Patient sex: M
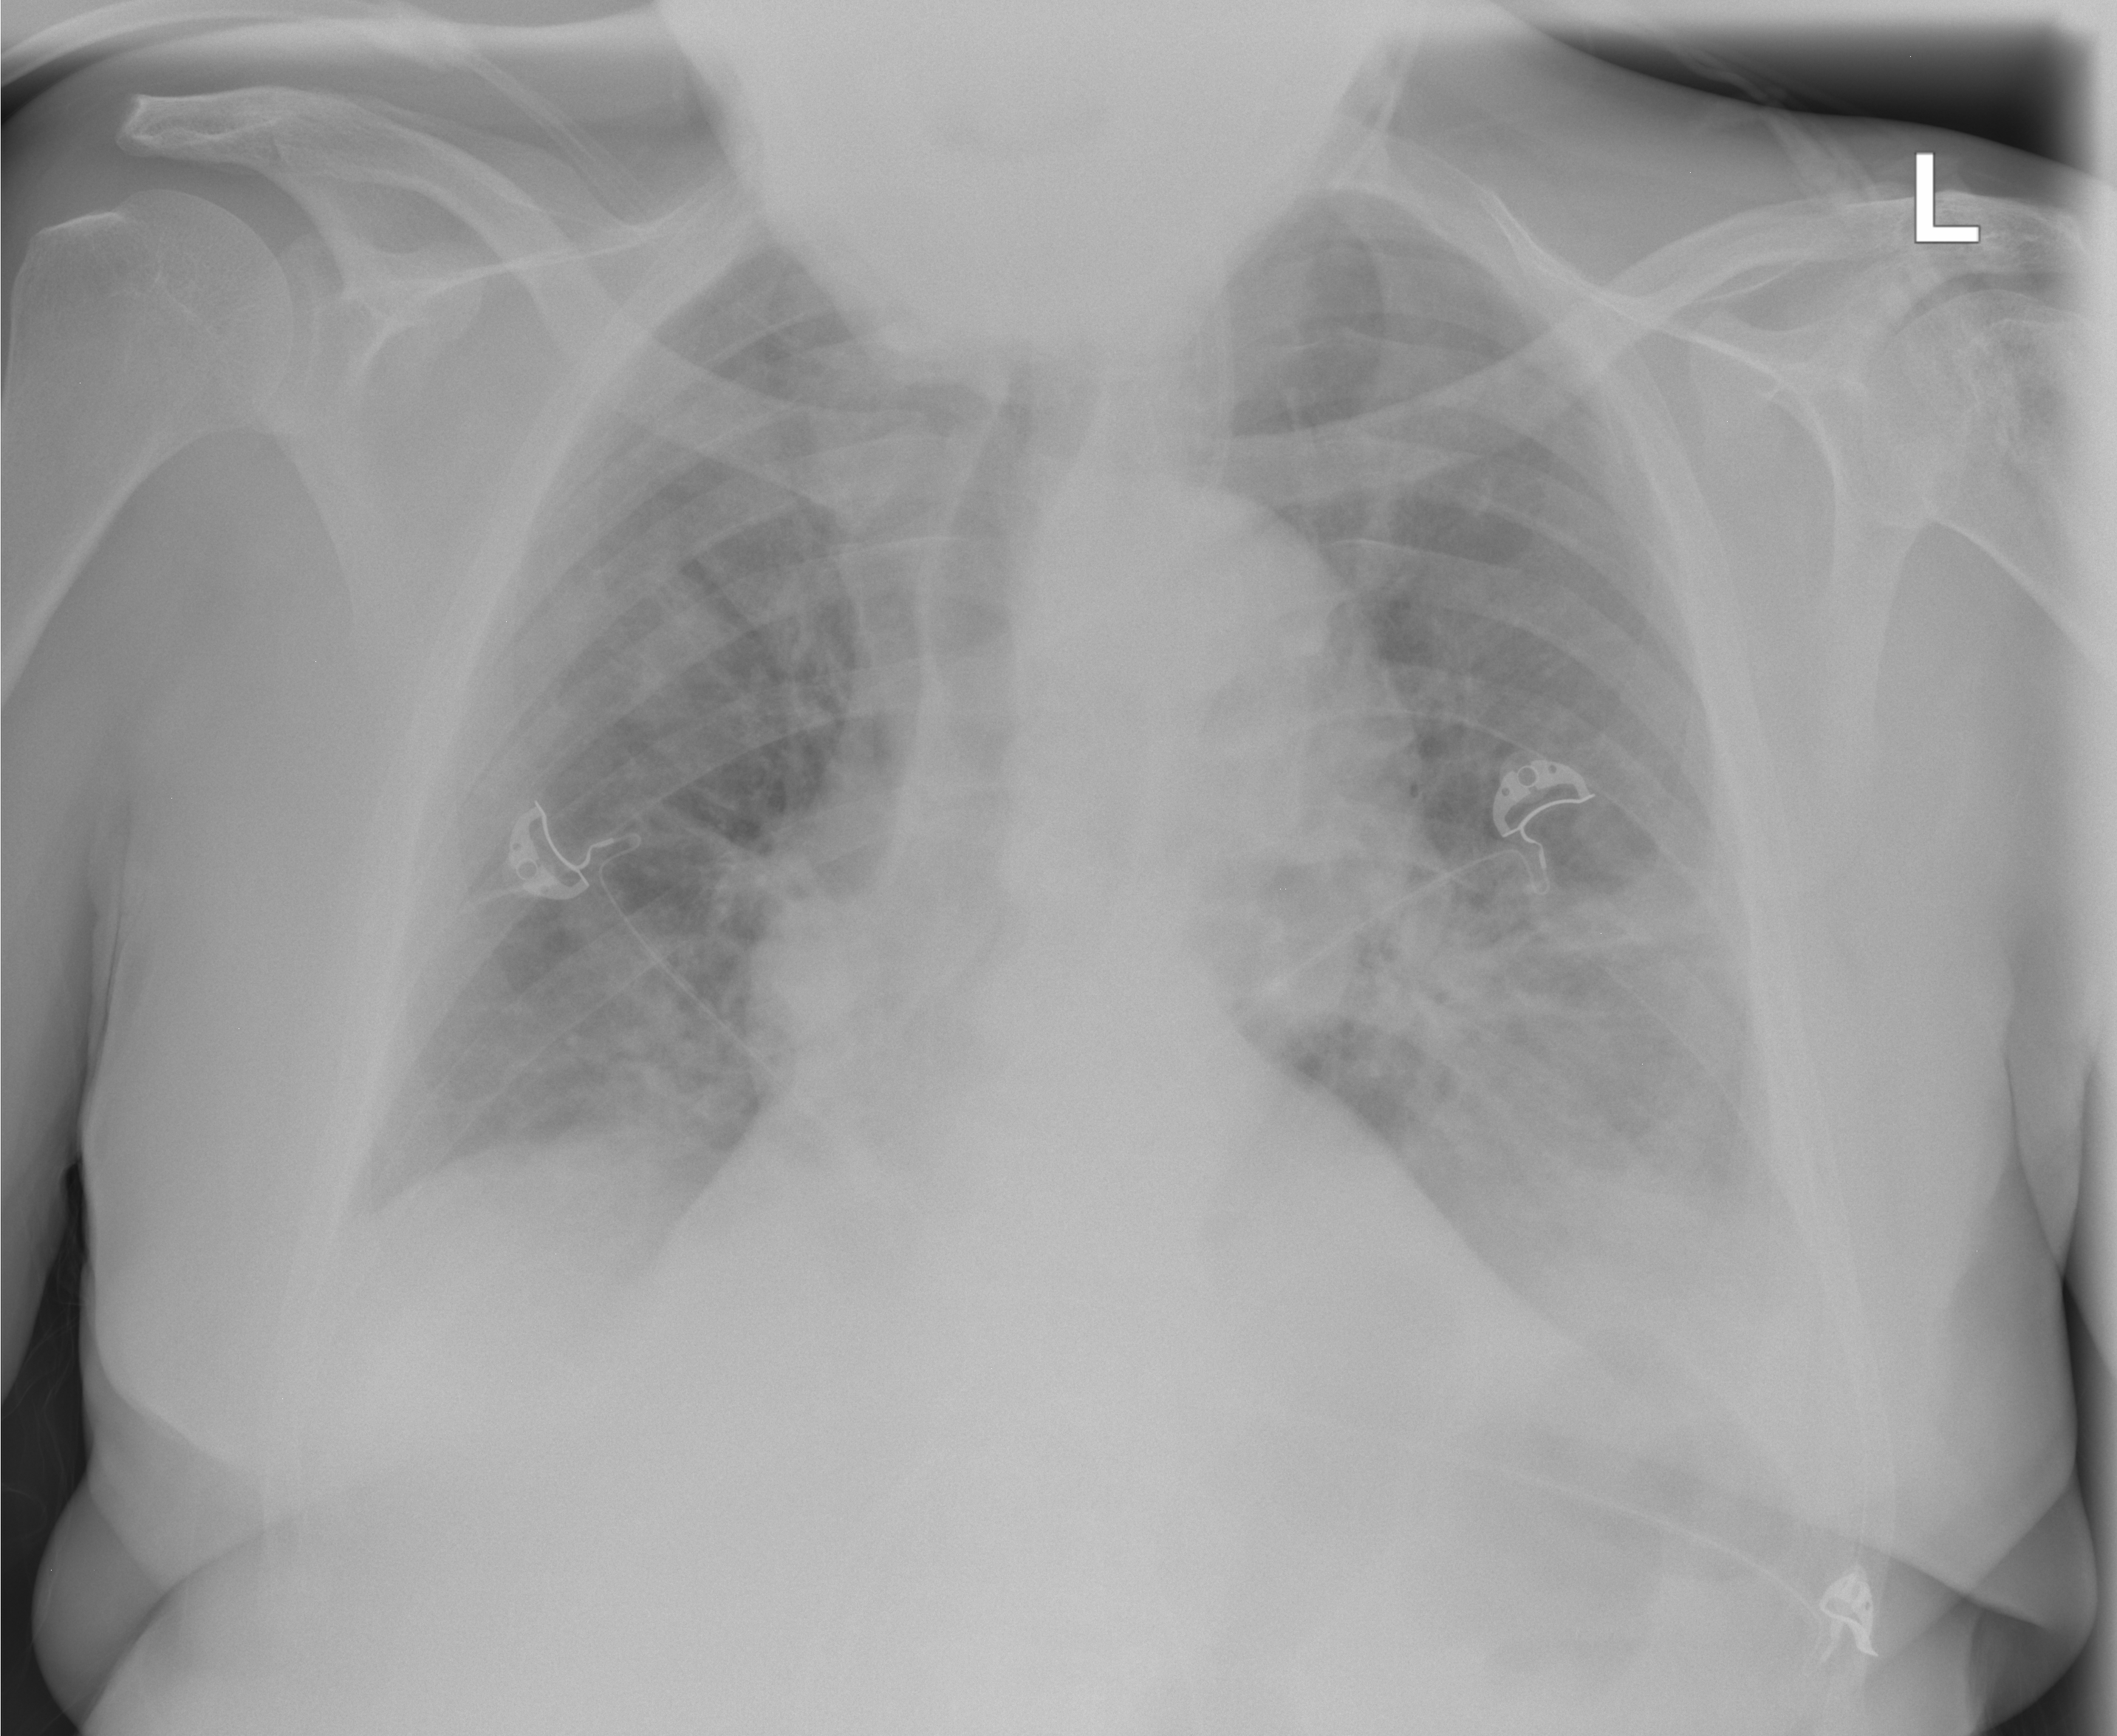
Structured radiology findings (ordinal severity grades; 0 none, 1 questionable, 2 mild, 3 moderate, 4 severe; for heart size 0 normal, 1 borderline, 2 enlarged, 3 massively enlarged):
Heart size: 1
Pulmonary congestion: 2
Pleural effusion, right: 2
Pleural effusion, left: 2
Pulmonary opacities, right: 1
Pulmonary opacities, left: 1
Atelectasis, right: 2
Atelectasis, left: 2